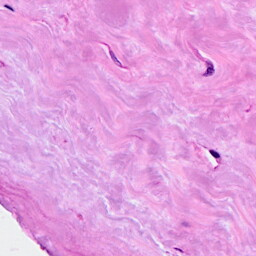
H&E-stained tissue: Breast